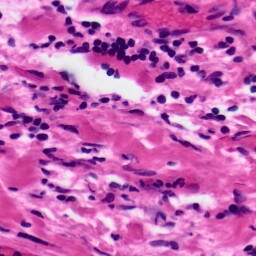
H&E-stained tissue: Ovarian